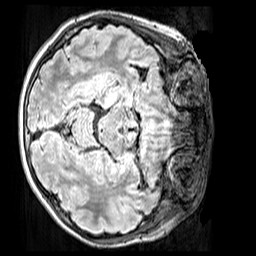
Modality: FLAIR
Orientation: axial
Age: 10
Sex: male
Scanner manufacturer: siemens
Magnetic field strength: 3 T
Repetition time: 5 s
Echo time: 0.388 s